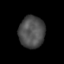
Tissue: lung
Cell type: Epithelial cells
Senescence score: 0.2039
Nuclear area (px): 802
Mean DAPI intensity: 78.332